Field crop: maize
Growth stage: 2
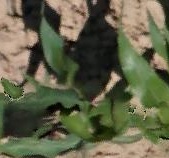
Species: maize